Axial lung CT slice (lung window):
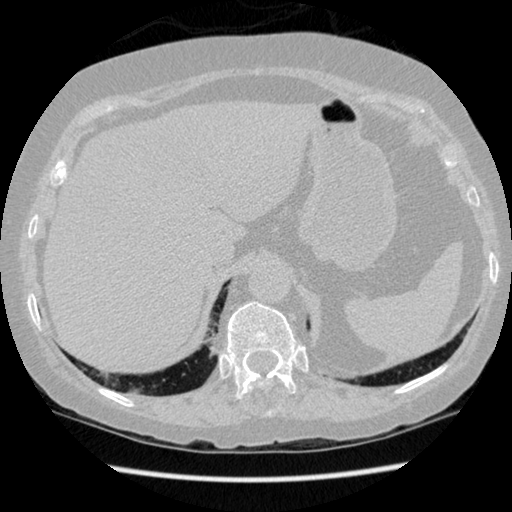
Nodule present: no